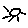
Label: sun